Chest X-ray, PA view. Patient: 51 years old, sex M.
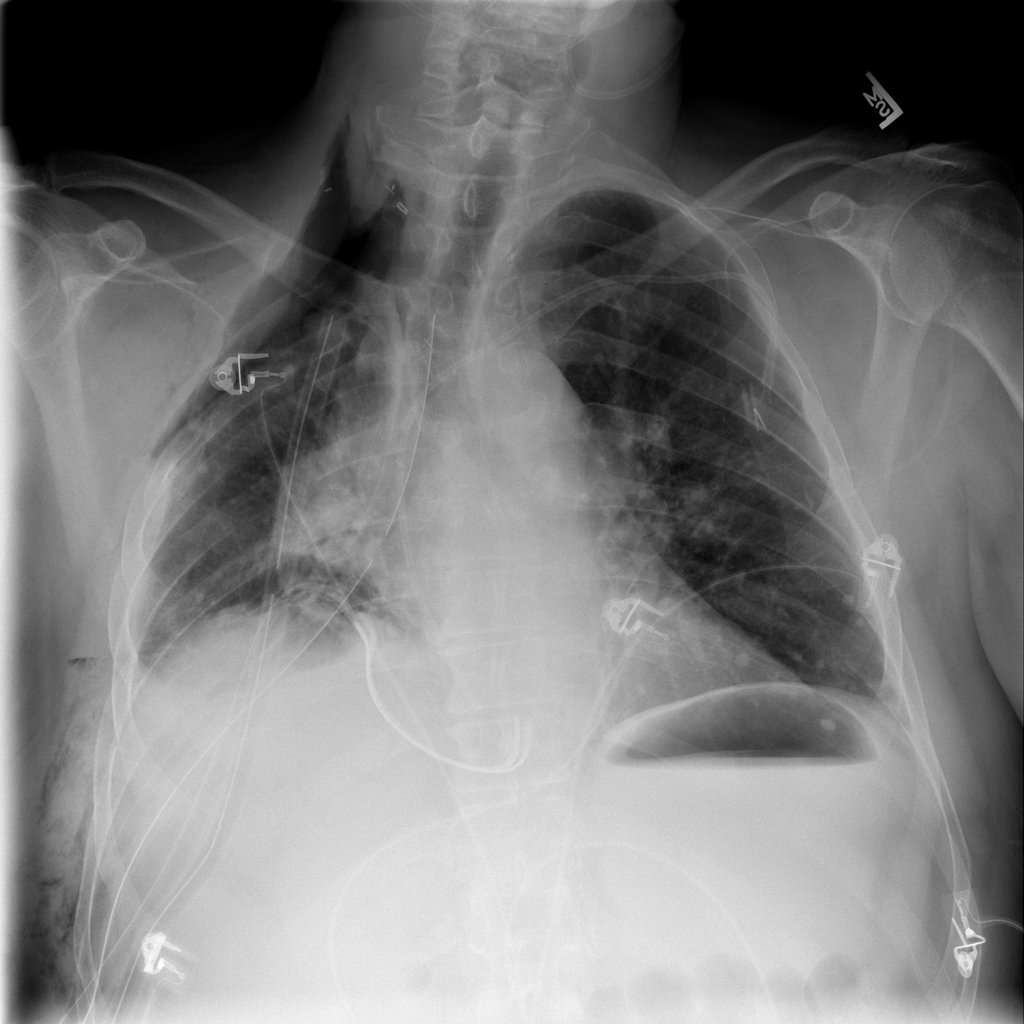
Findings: Emphysema